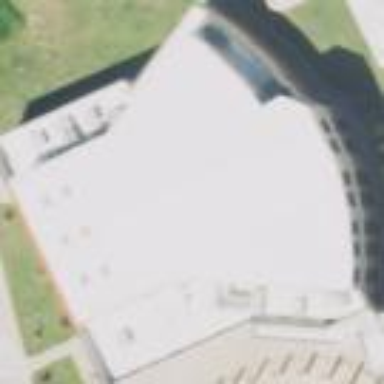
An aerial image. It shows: Theatre building.